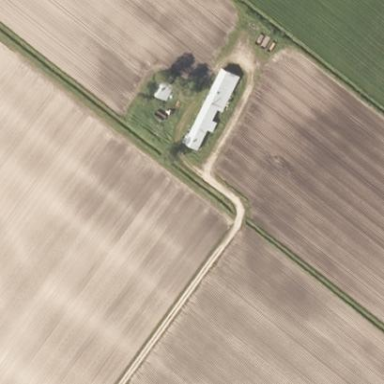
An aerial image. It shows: Farmyard area.